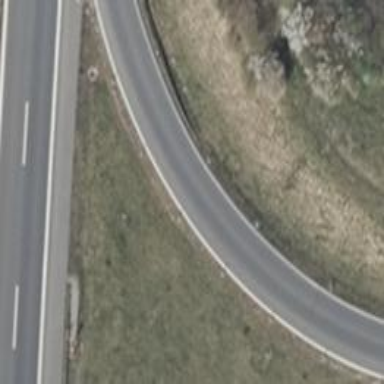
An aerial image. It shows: Motorway link.